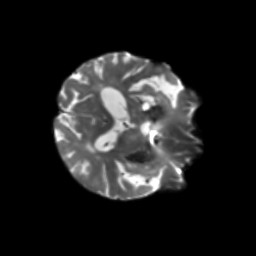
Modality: T2w
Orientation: axial
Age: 75
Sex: female
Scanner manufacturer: siemens
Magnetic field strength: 3 T
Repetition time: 5.25 s
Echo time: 0.08 s